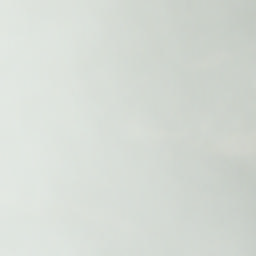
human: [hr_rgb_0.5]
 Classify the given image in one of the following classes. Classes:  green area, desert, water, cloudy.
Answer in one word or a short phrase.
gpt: cloudy